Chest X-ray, AP view. Patient: 22 years old, sex M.
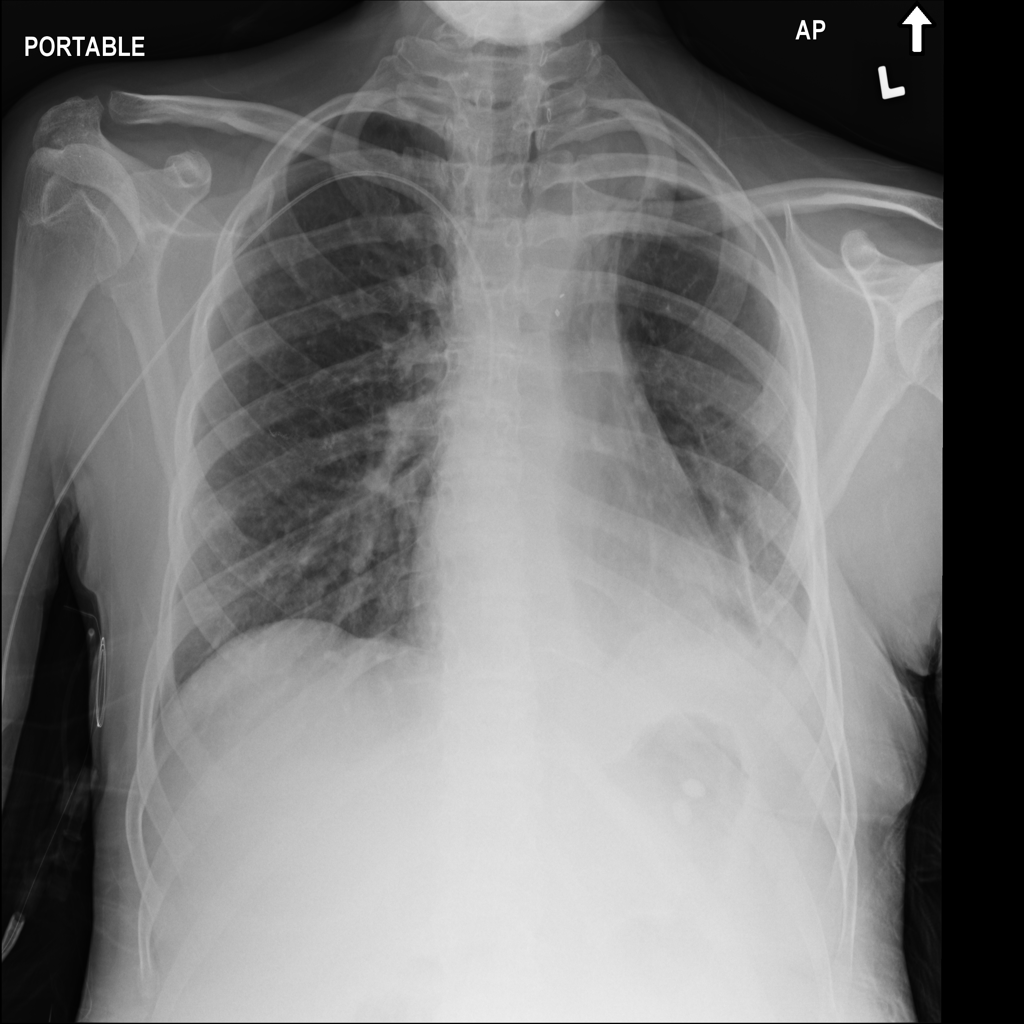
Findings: Pleural_Thickening